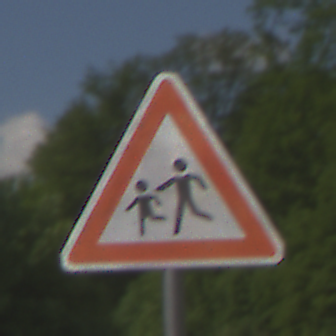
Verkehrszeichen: KinderRechts
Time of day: Midday
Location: Outdoor (RoadRail)
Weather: PartlyCloudy
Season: NotSpecified
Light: Natural